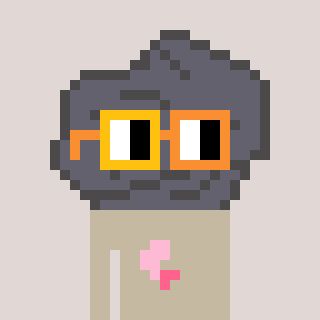
a pixel art character with square yellow and orange glasses, a rock-shaped head and a bege-colored body on a warm background